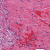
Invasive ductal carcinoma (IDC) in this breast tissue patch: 0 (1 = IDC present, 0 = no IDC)